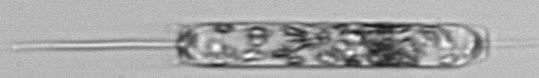
Label: Ditylum_brightwellii